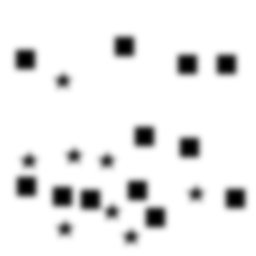
Squares: 12
Triangles: 0
Stars: 8
Total shapes: 20